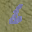
Label: 6